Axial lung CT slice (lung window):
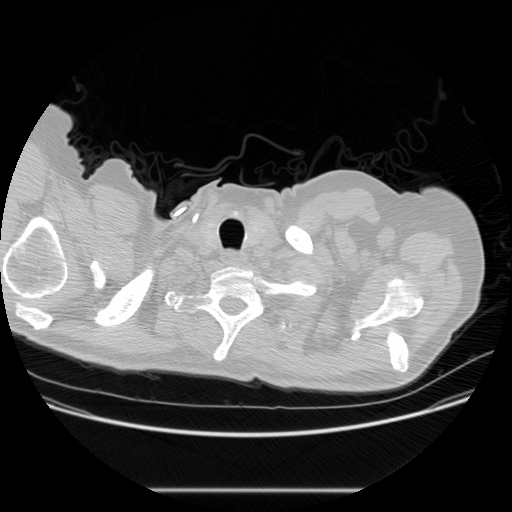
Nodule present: no